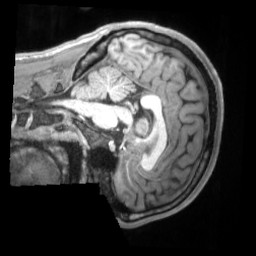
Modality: T1w
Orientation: sagittal
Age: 22
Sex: male
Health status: ill
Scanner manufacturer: siemens
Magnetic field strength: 3 T
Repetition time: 2.2 s
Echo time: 0.00157 s